Question: I'm trying to create an activity with action bar tabs and a list similar to the tweetlanes app:

I have read that the action bar only supports tabs or list nav, not both simultaneously. Is there any way to have both? A possible alternative would be to roll my own tabs but I'm not keen on that as i have several tabs so would also have to implement the scrolling behaviour.
Thanks
David
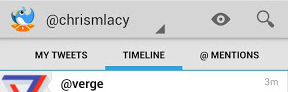
Answer: I am pretty sure tweetlanes isn't using the ActionBar tabs since the tabs do not have a seperator. I would say these are the <URL> tabs from Jake Wharton. So you can use them and simultaniously use the list navigation.